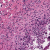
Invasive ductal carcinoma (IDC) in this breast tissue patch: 0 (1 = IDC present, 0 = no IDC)